Question: I'm creating a board game and I have decided to choose Google sheets for that purpose. I have reduced my problem to a minimal example consisting of one sheet and one script.
---
# Situation
Following points refer to my dice sheet:
- - - - - 'DICEFACES'- - 'DICEFACES' is a custom function I have created in Script editor in
file 'Code.gs' associated with the stylesheet. It returns a matrix of
dice faces corresponding to the dices in the provided range. It's
body is following:'''
function DICEFACES(unused_ref_to_range_containing_dices)
{
var app = SpreadsheetApp;
var spr = app.getActiveSheet();
// In the end this array will hold the dice faces. For example two
// 1d6 dices would result in [[1,2,3,4,5,6],[1,2,3,4,5,6]].
//
var Dices = [];
// The the formula inside the active cell (i.e. the cell on which
// we are calling this function). This is a string like:
//
// "=DICEFACES(E2:I2)"
//
var active_formula = spr.getActiveRange().getFormula();
// Set item_range to the one pointed to by the formula. This could
// be a range like E2:I2.
//
var item_range = spr.getRange(active_formula.match(/=\w+\((.*)\)/i)[1]);
// Loop over dice cells in the item_range.
//
for (var i = 1; i <= item_range.getNumColumns(); i++)
{
// "=B2", "=B3", ...
//
var dice_formula = item_range.getCell(1, i).getFormula();
// As soon as we encounter an empty formula, we skip (i.e. there are
// no more dices).
//
if (dice_formula == "")
{
break;
}
// A reference to the cell containing the dice image. We don't really
// need the image, the dice faces are of greater importance to us.
//
var dice_cell = spr.getRange(dice_formula.substr(1));
// Move one column to the right prior to the dice_cell and retreive
// the value of the cell. This is a string like "1,2,3,4,5,6".
//
var dice_csv = dice_cell.offset(0, 1).getValue();
// Convert the CSV string to a javascript array like [1,2,3,4,5,6]
// and push it to Dices.
//
Dices.push(dice_csv.split(",").map(Number));
}
return Dices;
}
'''
---
# Problem
The problem is that when I change the dice faces in column , the 'DICEFACE' formulas are not being recalculated. Just before I had created the <URL> I added ',4' suffix to the cell and as you can see there's no '4' in cell . However, if I re-save the'Code.gs' script file change the dices in , the recalculation occurs immediately.
I'm pretty sure I know where the problem is: Because I'm traversing the cells in a script, the sheet app itself does not see a reference linkage between the cells in column and the formulas in and . Looking at my sheet, the cell referencing is probably something like:
'''
K4 <-- E2:I2 <-- B2, B3 (C is not here)
K10 <-- E10:I10 <-- B4, B5 (C is not here)
'''
The meaning of my notation 'A <-- B' is 'If there's a change in range B, update cell A'.
---
# Question
What should I change to make the automatic recalculation happen immediately after I modify the dice faces? And if this is not possible, what would be the best approach to accomplish my task?
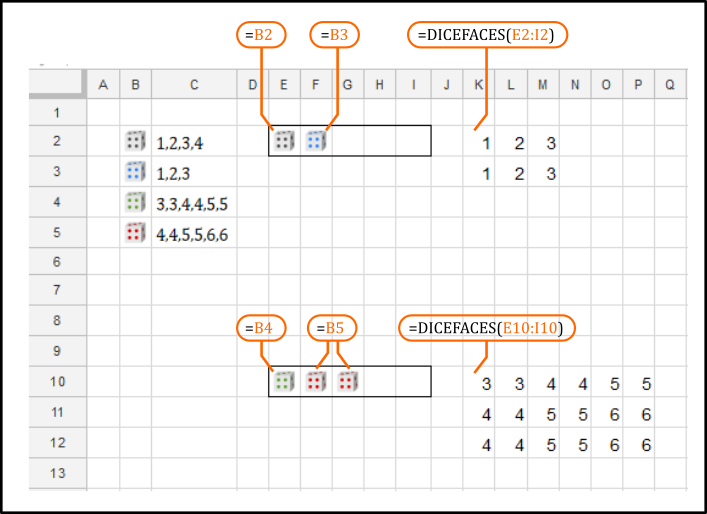
Answer: > The problem is that when I change the dice faces in column , the 'DICEFACE' formulas are not being recalculated.
DIFACE is a custom function and custom functions are recalculated when the spreadsheet is opened and custom function arguments values change.
Considering the above, in order to minimize the changes to your custom function add a second argument to work as a trigger.
Change the regular expression
'''
/=\w+\((.*)\)/i
'''
to
'''
/=\w+\((.*),.*\)/i
'''
Then call your custom function in the following way
'''
=DICEFACES(E2:I2,C2)
'''
or
'''
=DICEFACES(E2:I2,C2:C5)
'''
---
I used a comma assuming that it's the Google Sheets argument separator being used but some spreadsheets instead could use a semicolon.
---
Modified version of the OP custom function
'''
/**
* Returns a matrix of dice faces corresponding to the dices in the provided range.
*
* @param {Array} unused_ref_to_range_containing_dices Reference to range. i.e. E2:I2
* @param {String|Number|Date|Array} ref_as_trigger Reference to a range used as trigger. i.e. C2 or C2:C5
* @return array
* @customfunction
*/
function DICEFACES(unused_ref_to_range_containing_dices,ref_as_trigger)
{
var app = SpreadsheetApp;
var spr = app.getActiveSheet();
// In the end this array will hold the dice faces. For example two
// 1d6 dices would result in [[1,2,3,4,5,6],[1,2,3,4,5,6]].
//
var Dices = [];
// The the formula inside the active cell (i.e. the cell on which
// we are calling this function). This is a string like:
//
// "=DICEFACES(E2:I2)"
//
var active_formula = spr.getActiveRange().getFormula();
// Set item_range to the one pointed to by the formula. This could
// be a range like E2:I2.
//
var item_range = spr.getRange(active_formula.match(/=\w+\((.*),.*\)/i)[1]); // CHANGED
// Loop over dice cells in the item_range.
//
for (var i = 1; i <= item_range.getNumColumns(); i++)
{
// "=B2", "=B3", ...
//
var dice_formula = item_range.getCell(1, i).getFormula();
// As soon as we encounter an empty formula, we skip (i.e. there are
// no more dices).
//
if (dice_formula == "")
{
break;
}
// A reference to the cell containing the dice image. We don't really
// need the image, the dice faces are of greater importance to us.
//
var dice_cell = spr.getRange(dice_formula.substr(1));
// Move one column to the right prior to the dice_cell and retreive
// the value of the cell. This is a string like "1,2,3,4,5,6".
//
var dice_csv = dice_cell.offset(0, 1).getValue();
// Convert the CSV string to a javascript array like [1,2,3,4,5,6]
// and push it to Dices.
//
Dices.push(dice_csv.split(",").map(Number));
}
return Dices;
}
'''